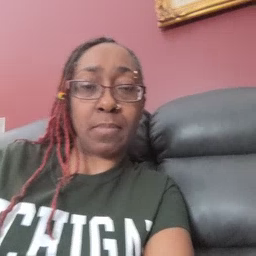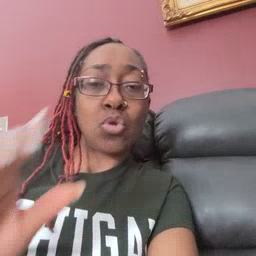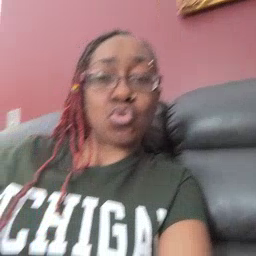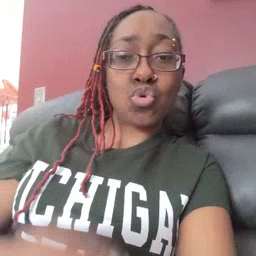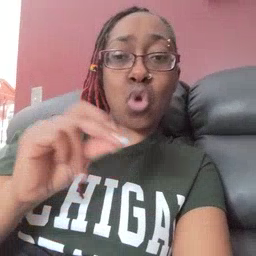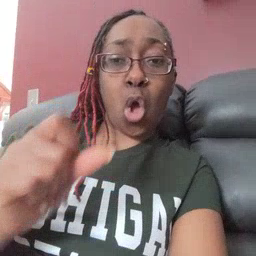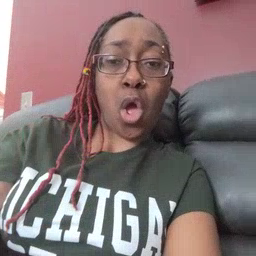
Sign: dog